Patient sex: M
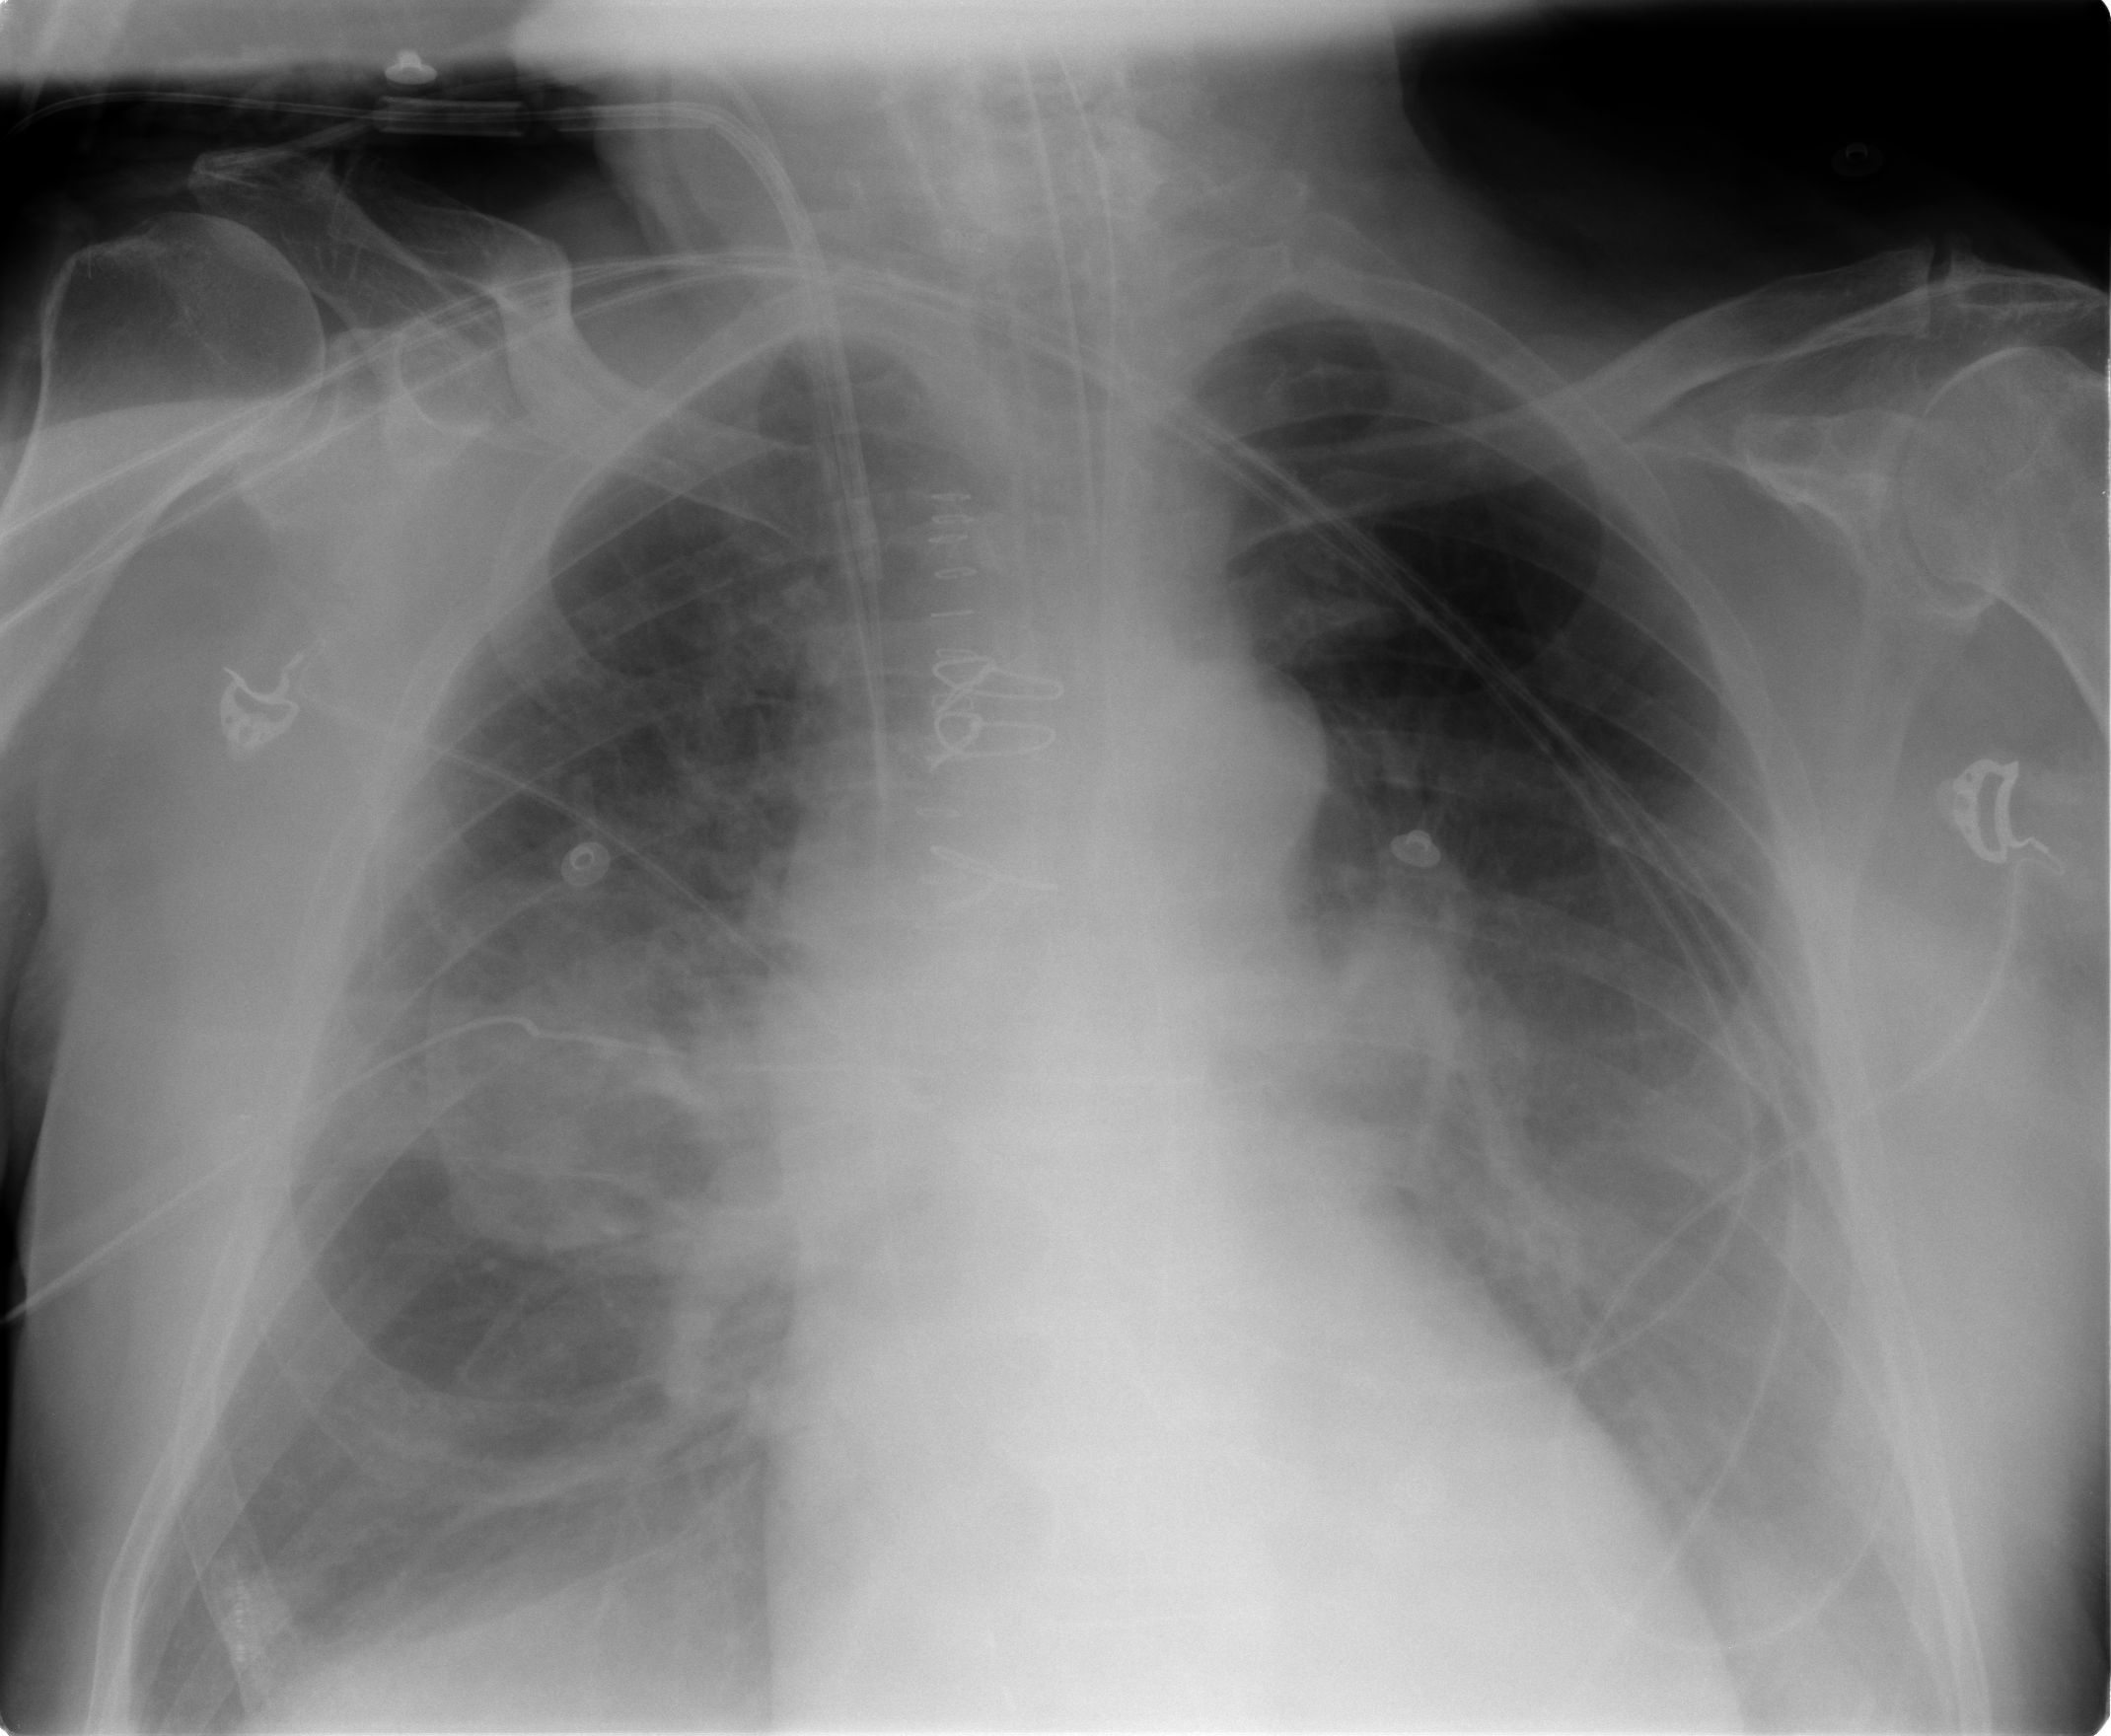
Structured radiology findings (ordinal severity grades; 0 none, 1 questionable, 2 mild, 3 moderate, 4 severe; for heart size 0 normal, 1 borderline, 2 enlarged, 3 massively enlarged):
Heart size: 1
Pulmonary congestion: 1
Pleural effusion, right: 2
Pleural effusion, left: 2
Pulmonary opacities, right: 0
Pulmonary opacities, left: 0
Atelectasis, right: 2
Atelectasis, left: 0